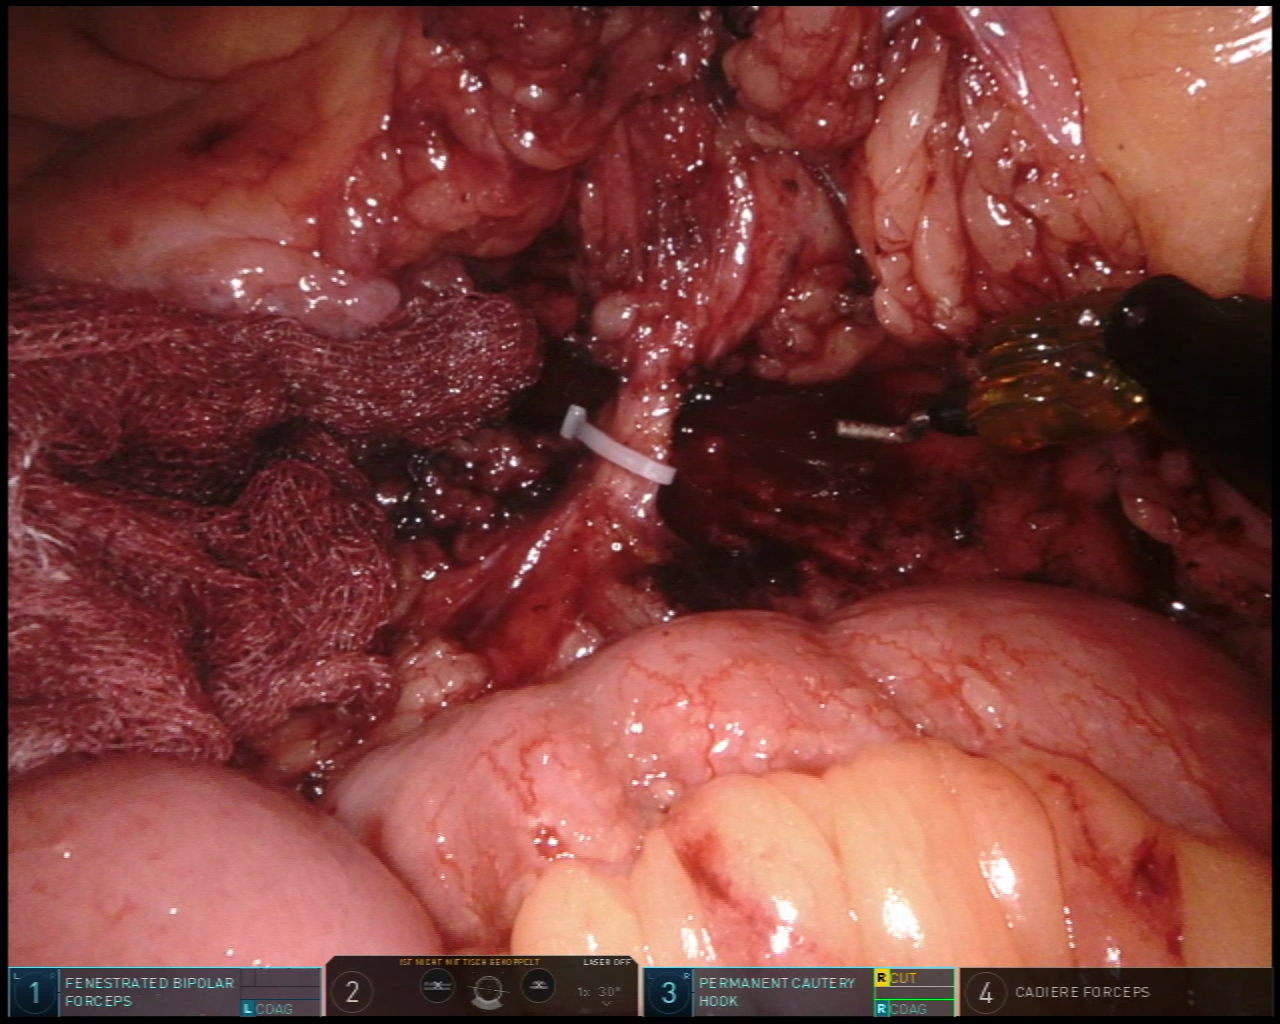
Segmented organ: small_intestine
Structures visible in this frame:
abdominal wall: no
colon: no
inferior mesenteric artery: yes
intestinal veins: no
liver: no
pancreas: no
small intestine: yes
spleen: no
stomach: no
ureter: no
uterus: no
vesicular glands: no